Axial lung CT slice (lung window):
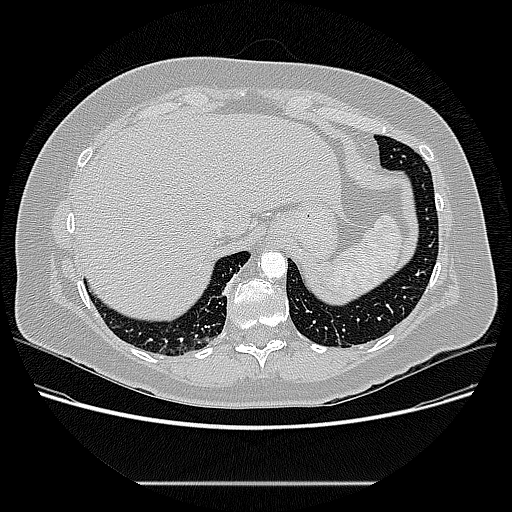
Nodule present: no